The picture encodes a bearing's raw vibration samples as pixel intensities in a 2-D grid. Determine the bearing's health state. Answer with exactly one of: normal, inner_race, outer_race, ball.
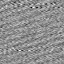
Answer: normal